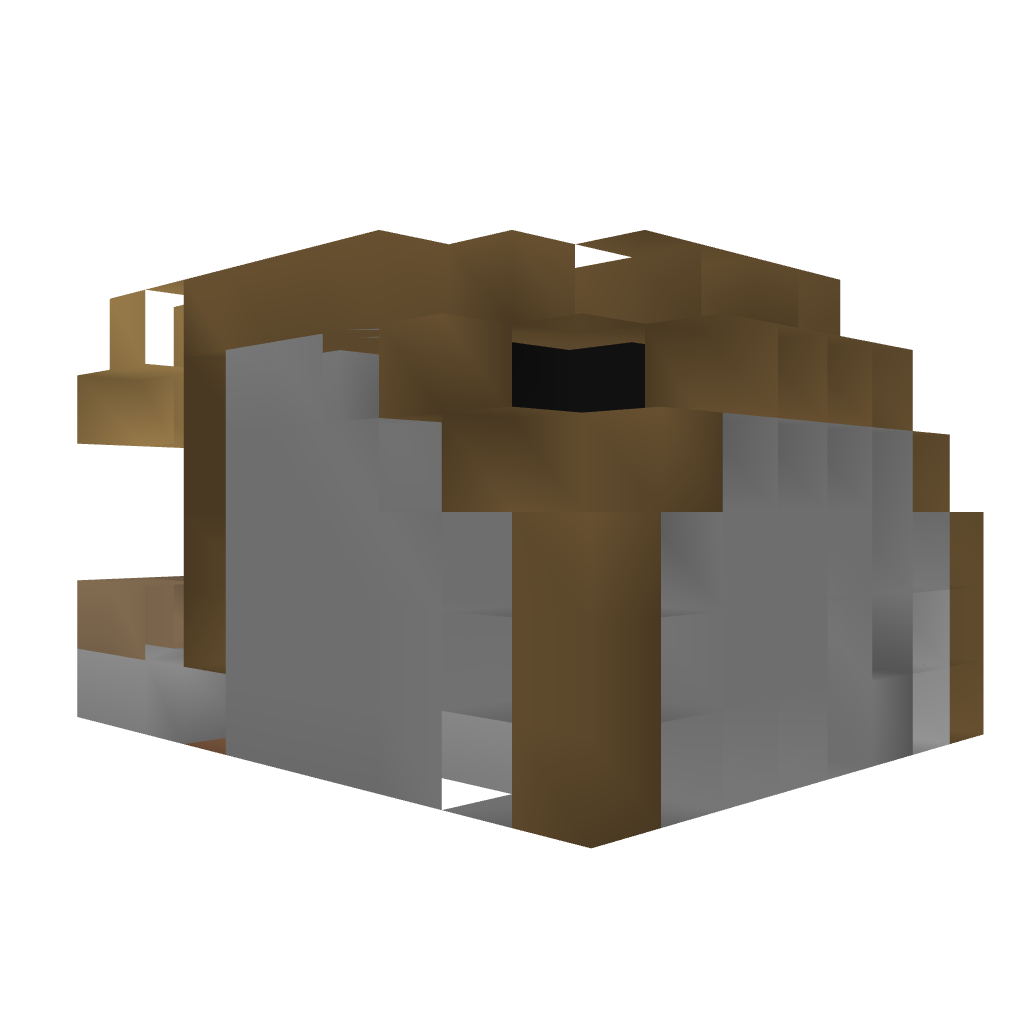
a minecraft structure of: Farm - Cocoa